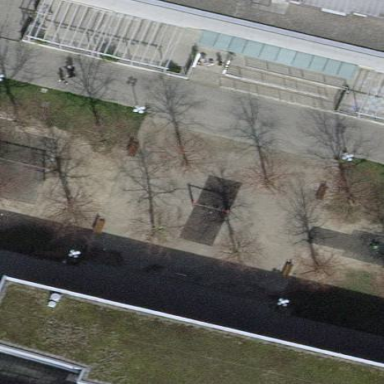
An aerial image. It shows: Park.